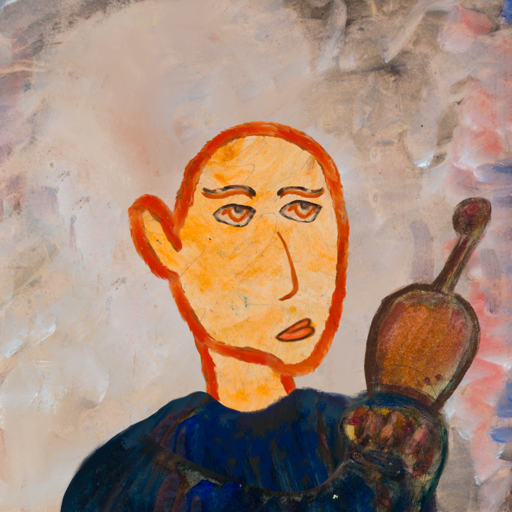
Background: Roy_Bahadur, Head And Neck Side: Experience, Face Side: Experience, Bust: Pipe, Hair Side: Blank, Head Accessory: Blank, Second Necklace: Blank, Necklace: Blank, Baby: Blank